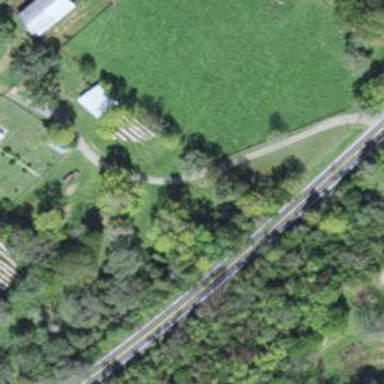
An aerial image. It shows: Driveway leading to service road.